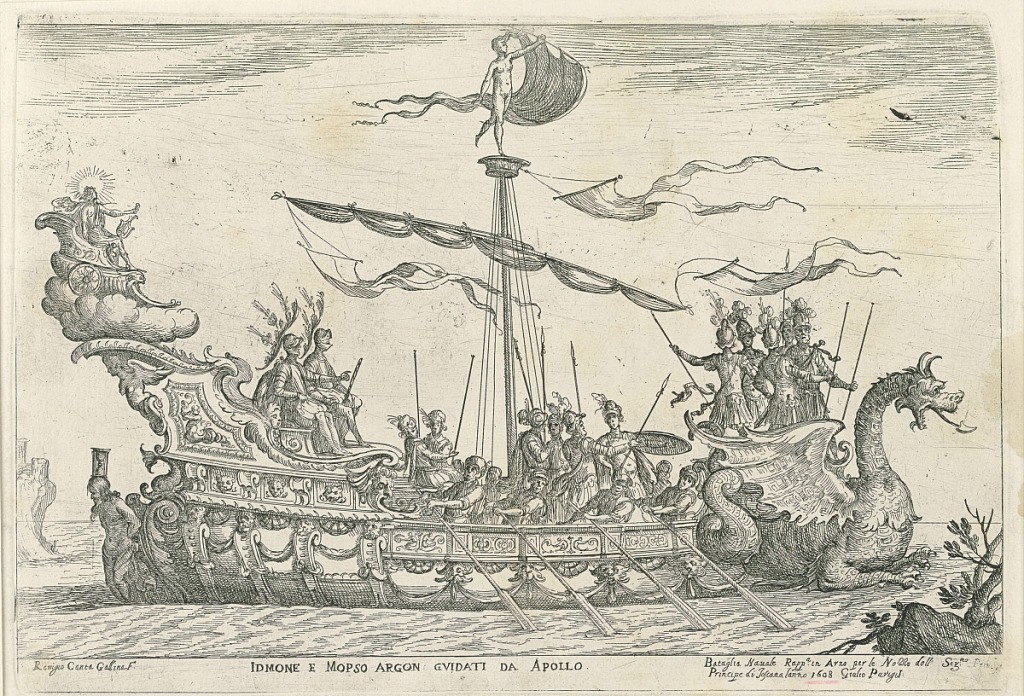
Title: Idmone e Mopso argon guidati da Apollo, from Vessels of the Argonauts for the wedding celebration of Cosimo de' Medici in 1608, plate 15
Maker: Remigio Cantagallina, Italian, ca. 1582–1656
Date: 1608
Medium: etching on laid paper
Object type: Print
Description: This ship of Idmon and Mopsus, emphemera from the wedding festivities at the marriage of Cosimo de' Medici and Maria Magdalena of Austria in 1608.